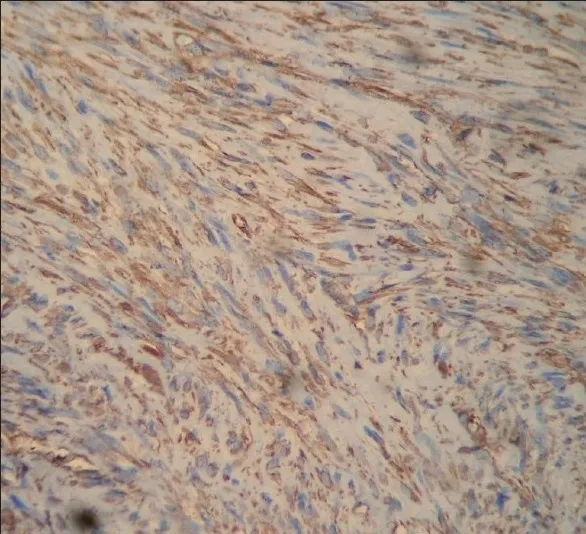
The tumor was positive for vimentin.
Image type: pathology (immunostaining)